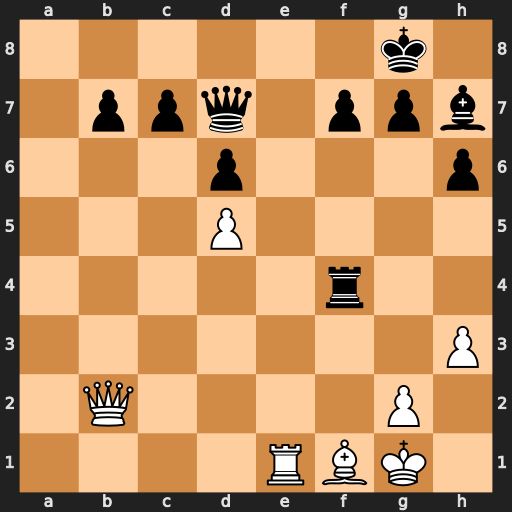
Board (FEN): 6k1/1ppq1ppb/3p3p/3P4/5r2/7P/1Q4P1/4RBK1
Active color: w
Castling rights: -
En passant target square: -
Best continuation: Bb5 Qc8 Re8+ Qxe8 Bxe8